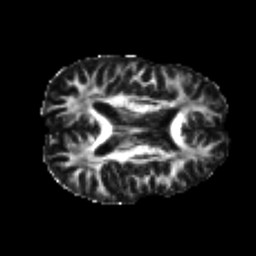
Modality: FA
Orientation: axial
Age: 24
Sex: male
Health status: healthy
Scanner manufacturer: philips
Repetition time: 7.382 s
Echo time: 0.08599 s